【题型】填空题　【知识点】平面几何　【难度】easy
（2021·上海·中考真题）定义：在平面内，一个点到图形的距离是这个点到这个图上所有点的最短距离，在平面内有一个正方形，边长为2，中心为$O$，在正方形外有一点$P$，$OP=2$，当正方形绕着点$O$旋转时，则点$P$到正方形的最短距离$d$的取值范围为\underline{\ \ \ \ \ \ }.

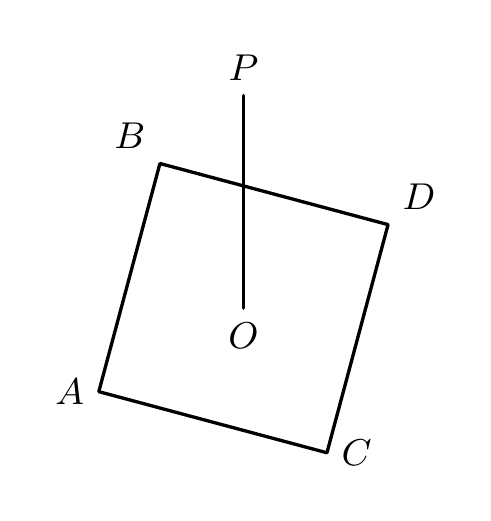
【解答】
【答案】$2-\sqrt{2}\le d\le 1$

【分析】先确定正方形的中心$O$与各边的所有点的连线中的最大值与最小值，然后结合旋转的条件即可求解.

【详解】解：如图1，设$AD$的中点为$E$，连接$OA$，$OE$，则$AE=OE=1$，$\angle AEO=90^\circ$，$OA=\sqrt{2}$.

$\therefore$ 点$O$与正方形$ABCD$边上的所有点的连线中，

$OE$最小，等于$1$，$OA$最大，等于$\sqrt{2}$.

$\because OP=2$，

$\therefore$ 点$P$与正方形$ABCD$边上的所有点的连线中，

如图2所示，当点$E$落在$OP$上时，最大值$PE=PO-EO=2-1=1$；

如图3所示，当点$A$落在$OP$上时，最小值$PA=PO-AO=2-\sqrt{2}$.

$\therefore$ 当正方形$ABCD$绕中心$O$旋转时，点$P$到正方形的距离$d$的取值范围是$2-\sqrt{2}\le d\le 1$.

故答案为：$2-\sqrt{2}\le d\le 1$

【点睛】本题考查了新定义、正方形的性质、勾股定理等知识点，准确理解新定义的含义和熟知正方形的性质是解题的关键.

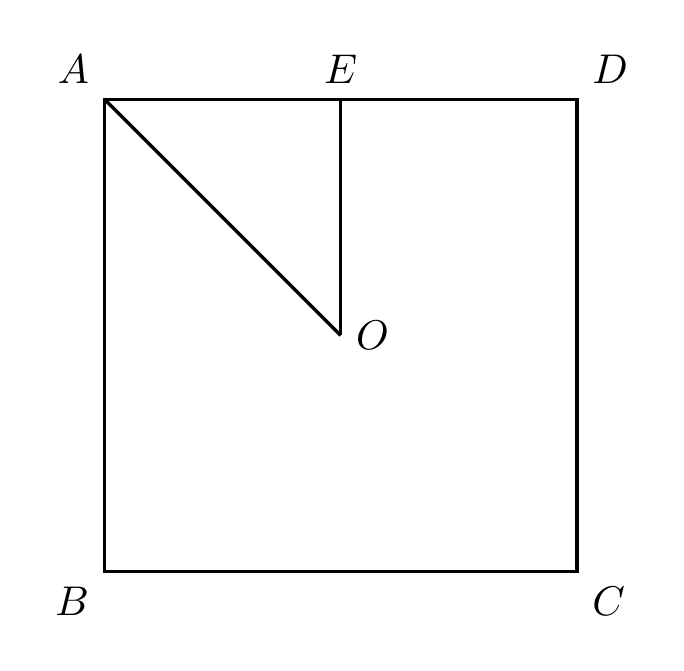
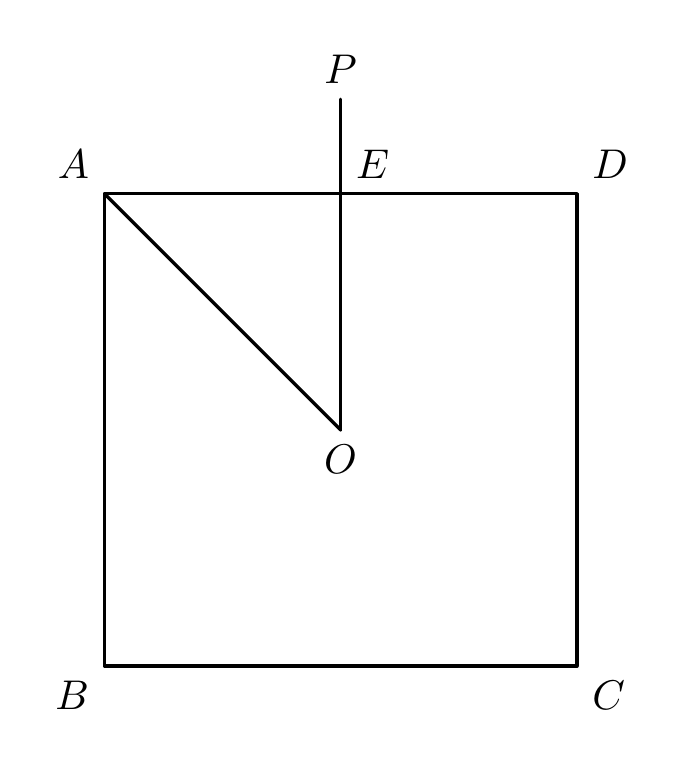
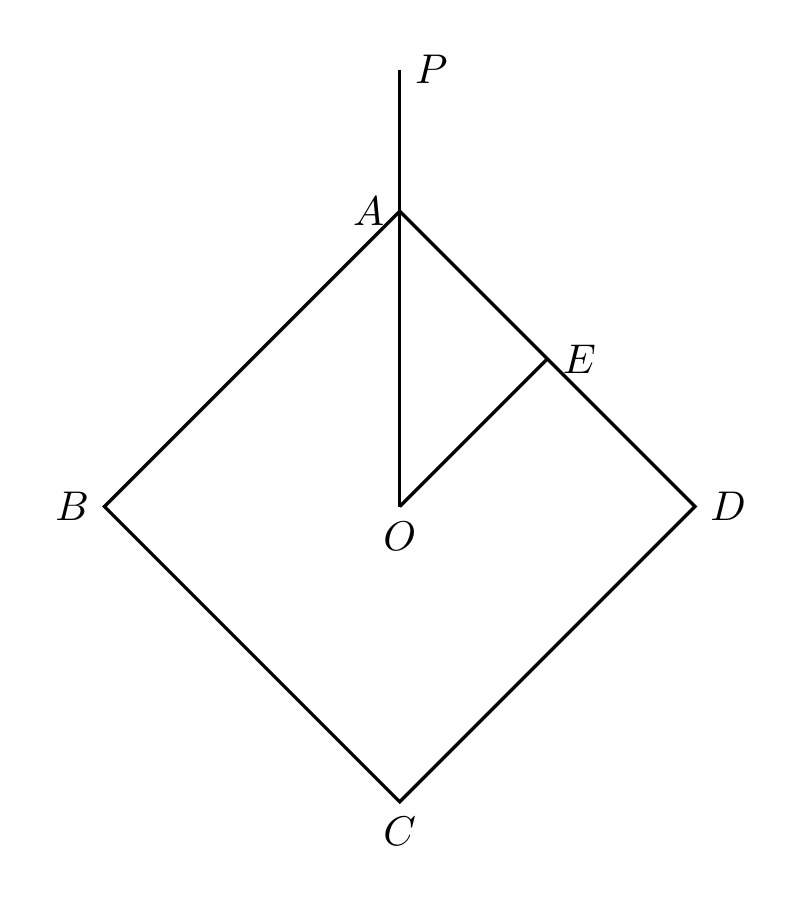